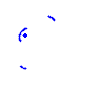
Particle: electron